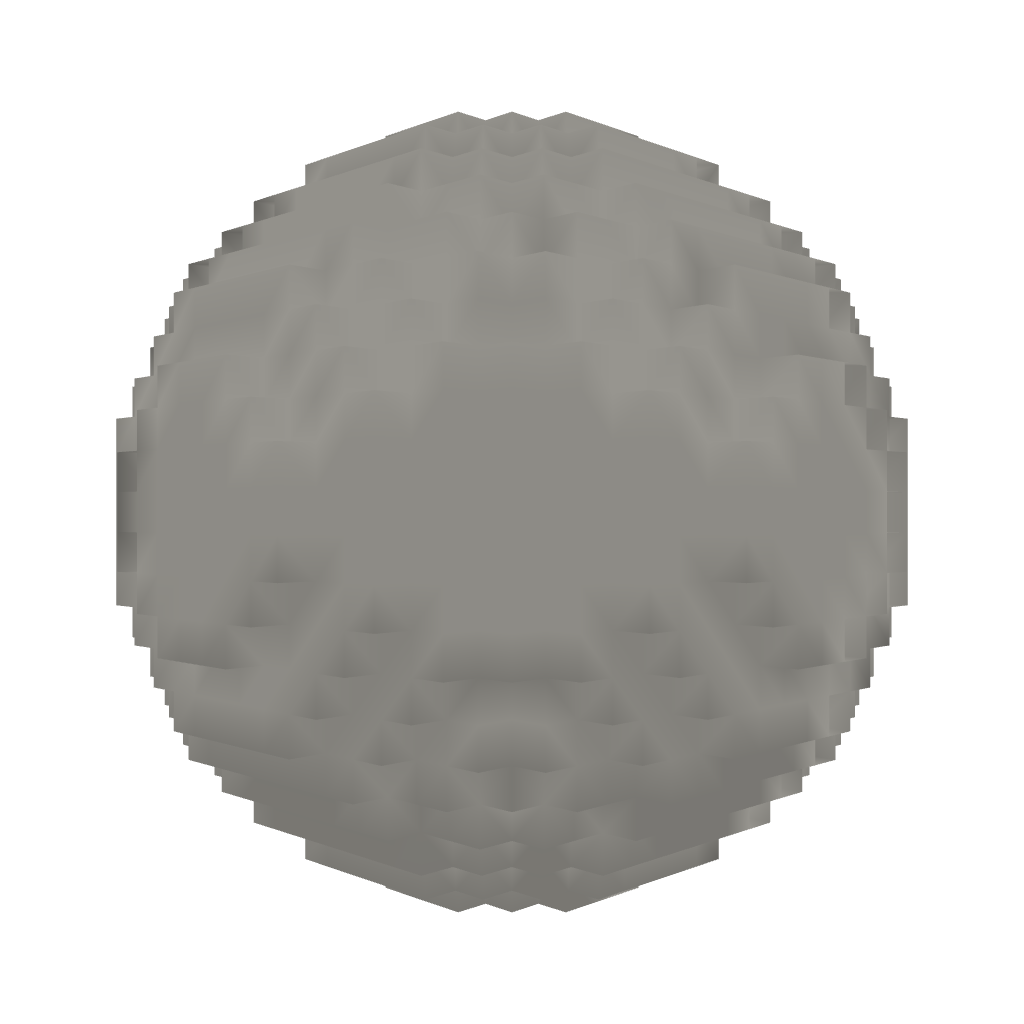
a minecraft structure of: bio sphere